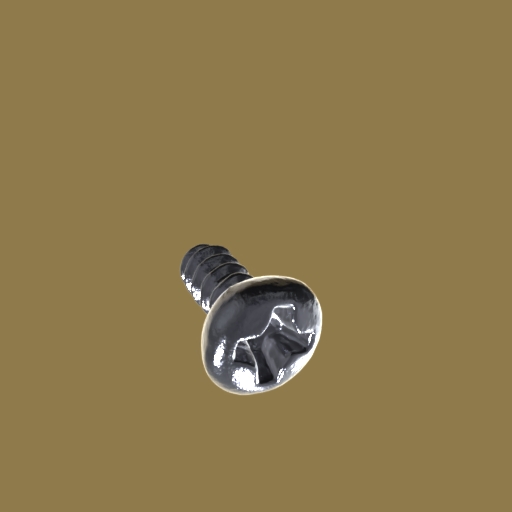
Label: screw